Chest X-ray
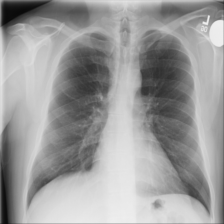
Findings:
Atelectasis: positive
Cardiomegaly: negative
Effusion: negative
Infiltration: negative
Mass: negative
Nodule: negative
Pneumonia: negative
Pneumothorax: negative
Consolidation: negative
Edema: negative
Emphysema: negative
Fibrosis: negative
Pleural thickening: negative
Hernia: negative